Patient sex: F
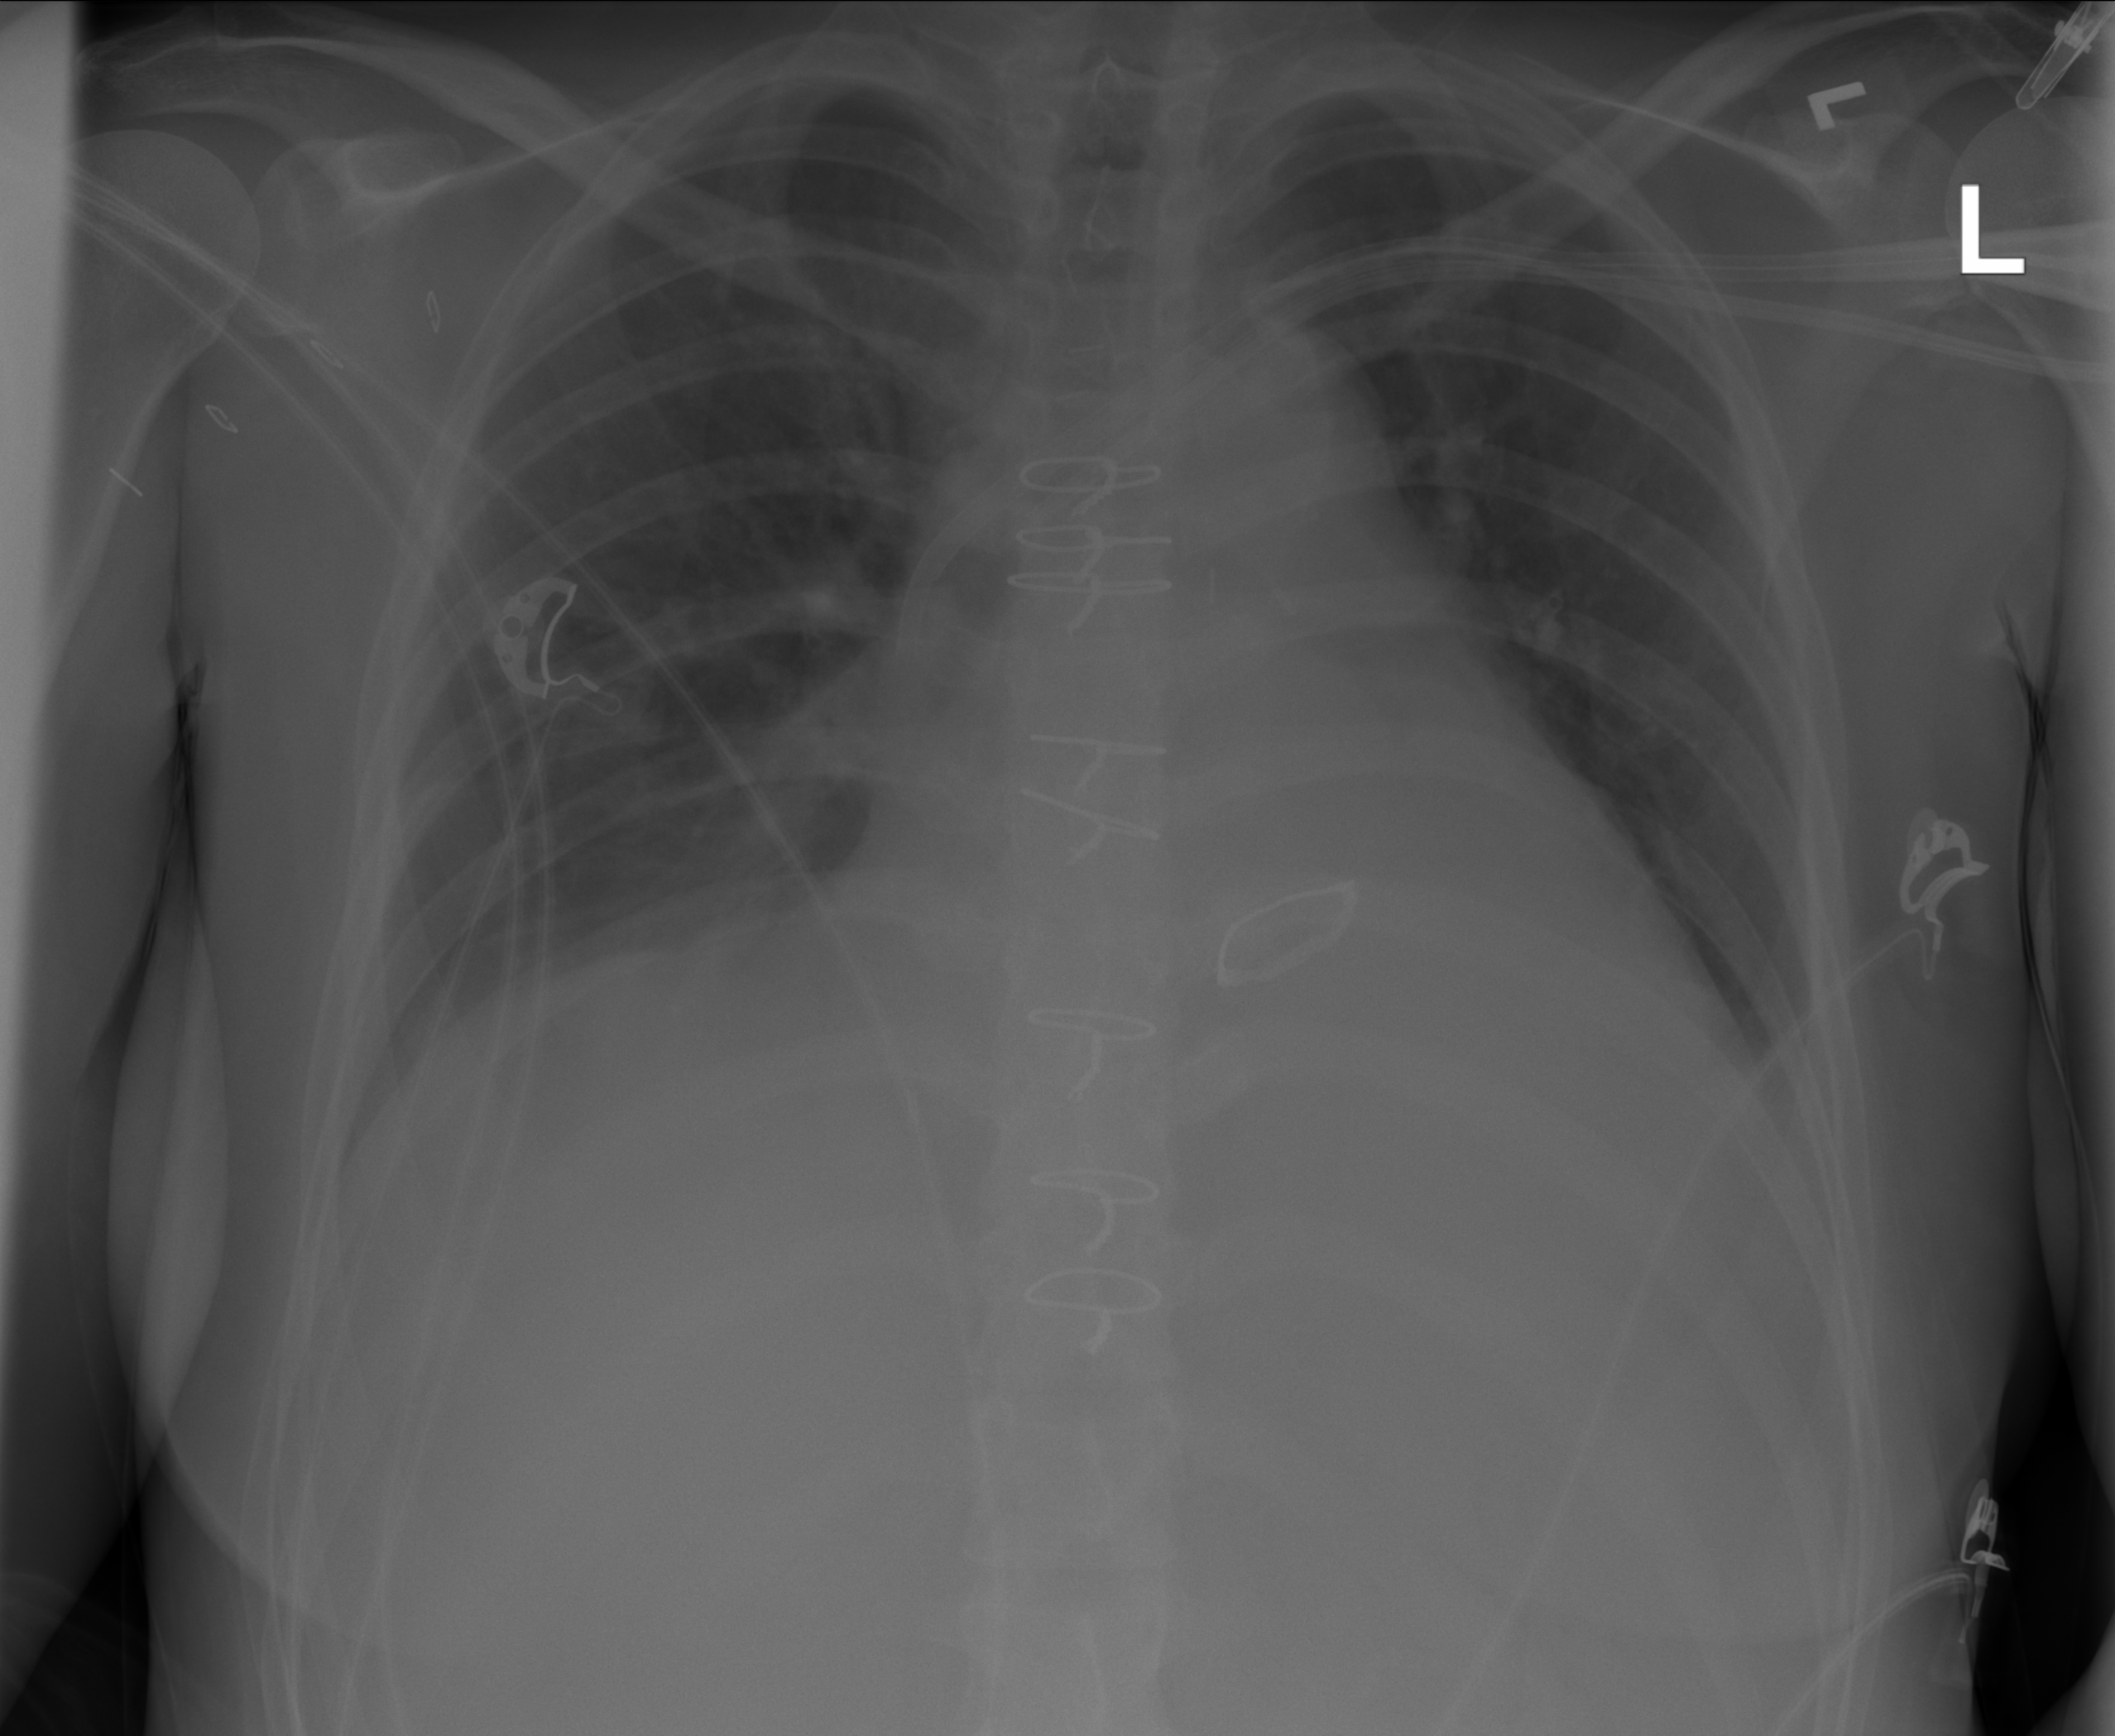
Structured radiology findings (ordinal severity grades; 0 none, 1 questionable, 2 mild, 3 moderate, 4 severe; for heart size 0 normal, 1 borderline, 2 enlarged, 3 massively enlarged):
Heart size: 2
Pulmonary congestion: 0
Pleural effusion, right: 1
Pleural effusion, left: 1
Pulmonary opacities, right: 0
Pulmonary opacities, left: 0
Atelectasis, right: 0
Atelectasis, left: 0